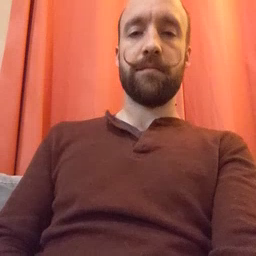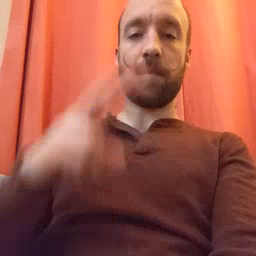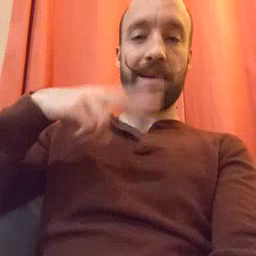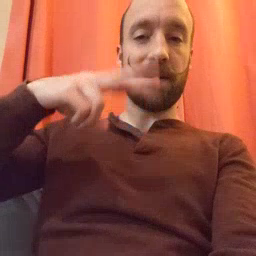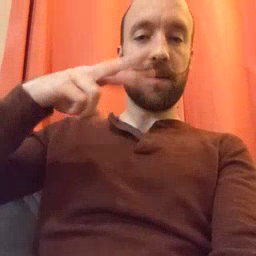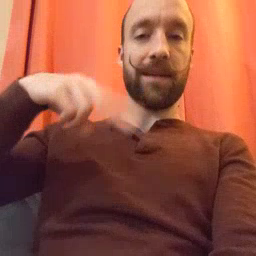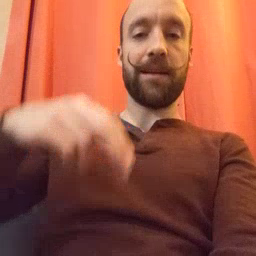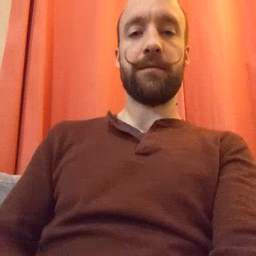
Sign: read